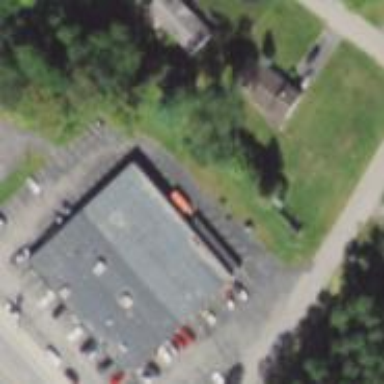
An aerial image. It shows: Building housing bowling alley.